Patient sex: F
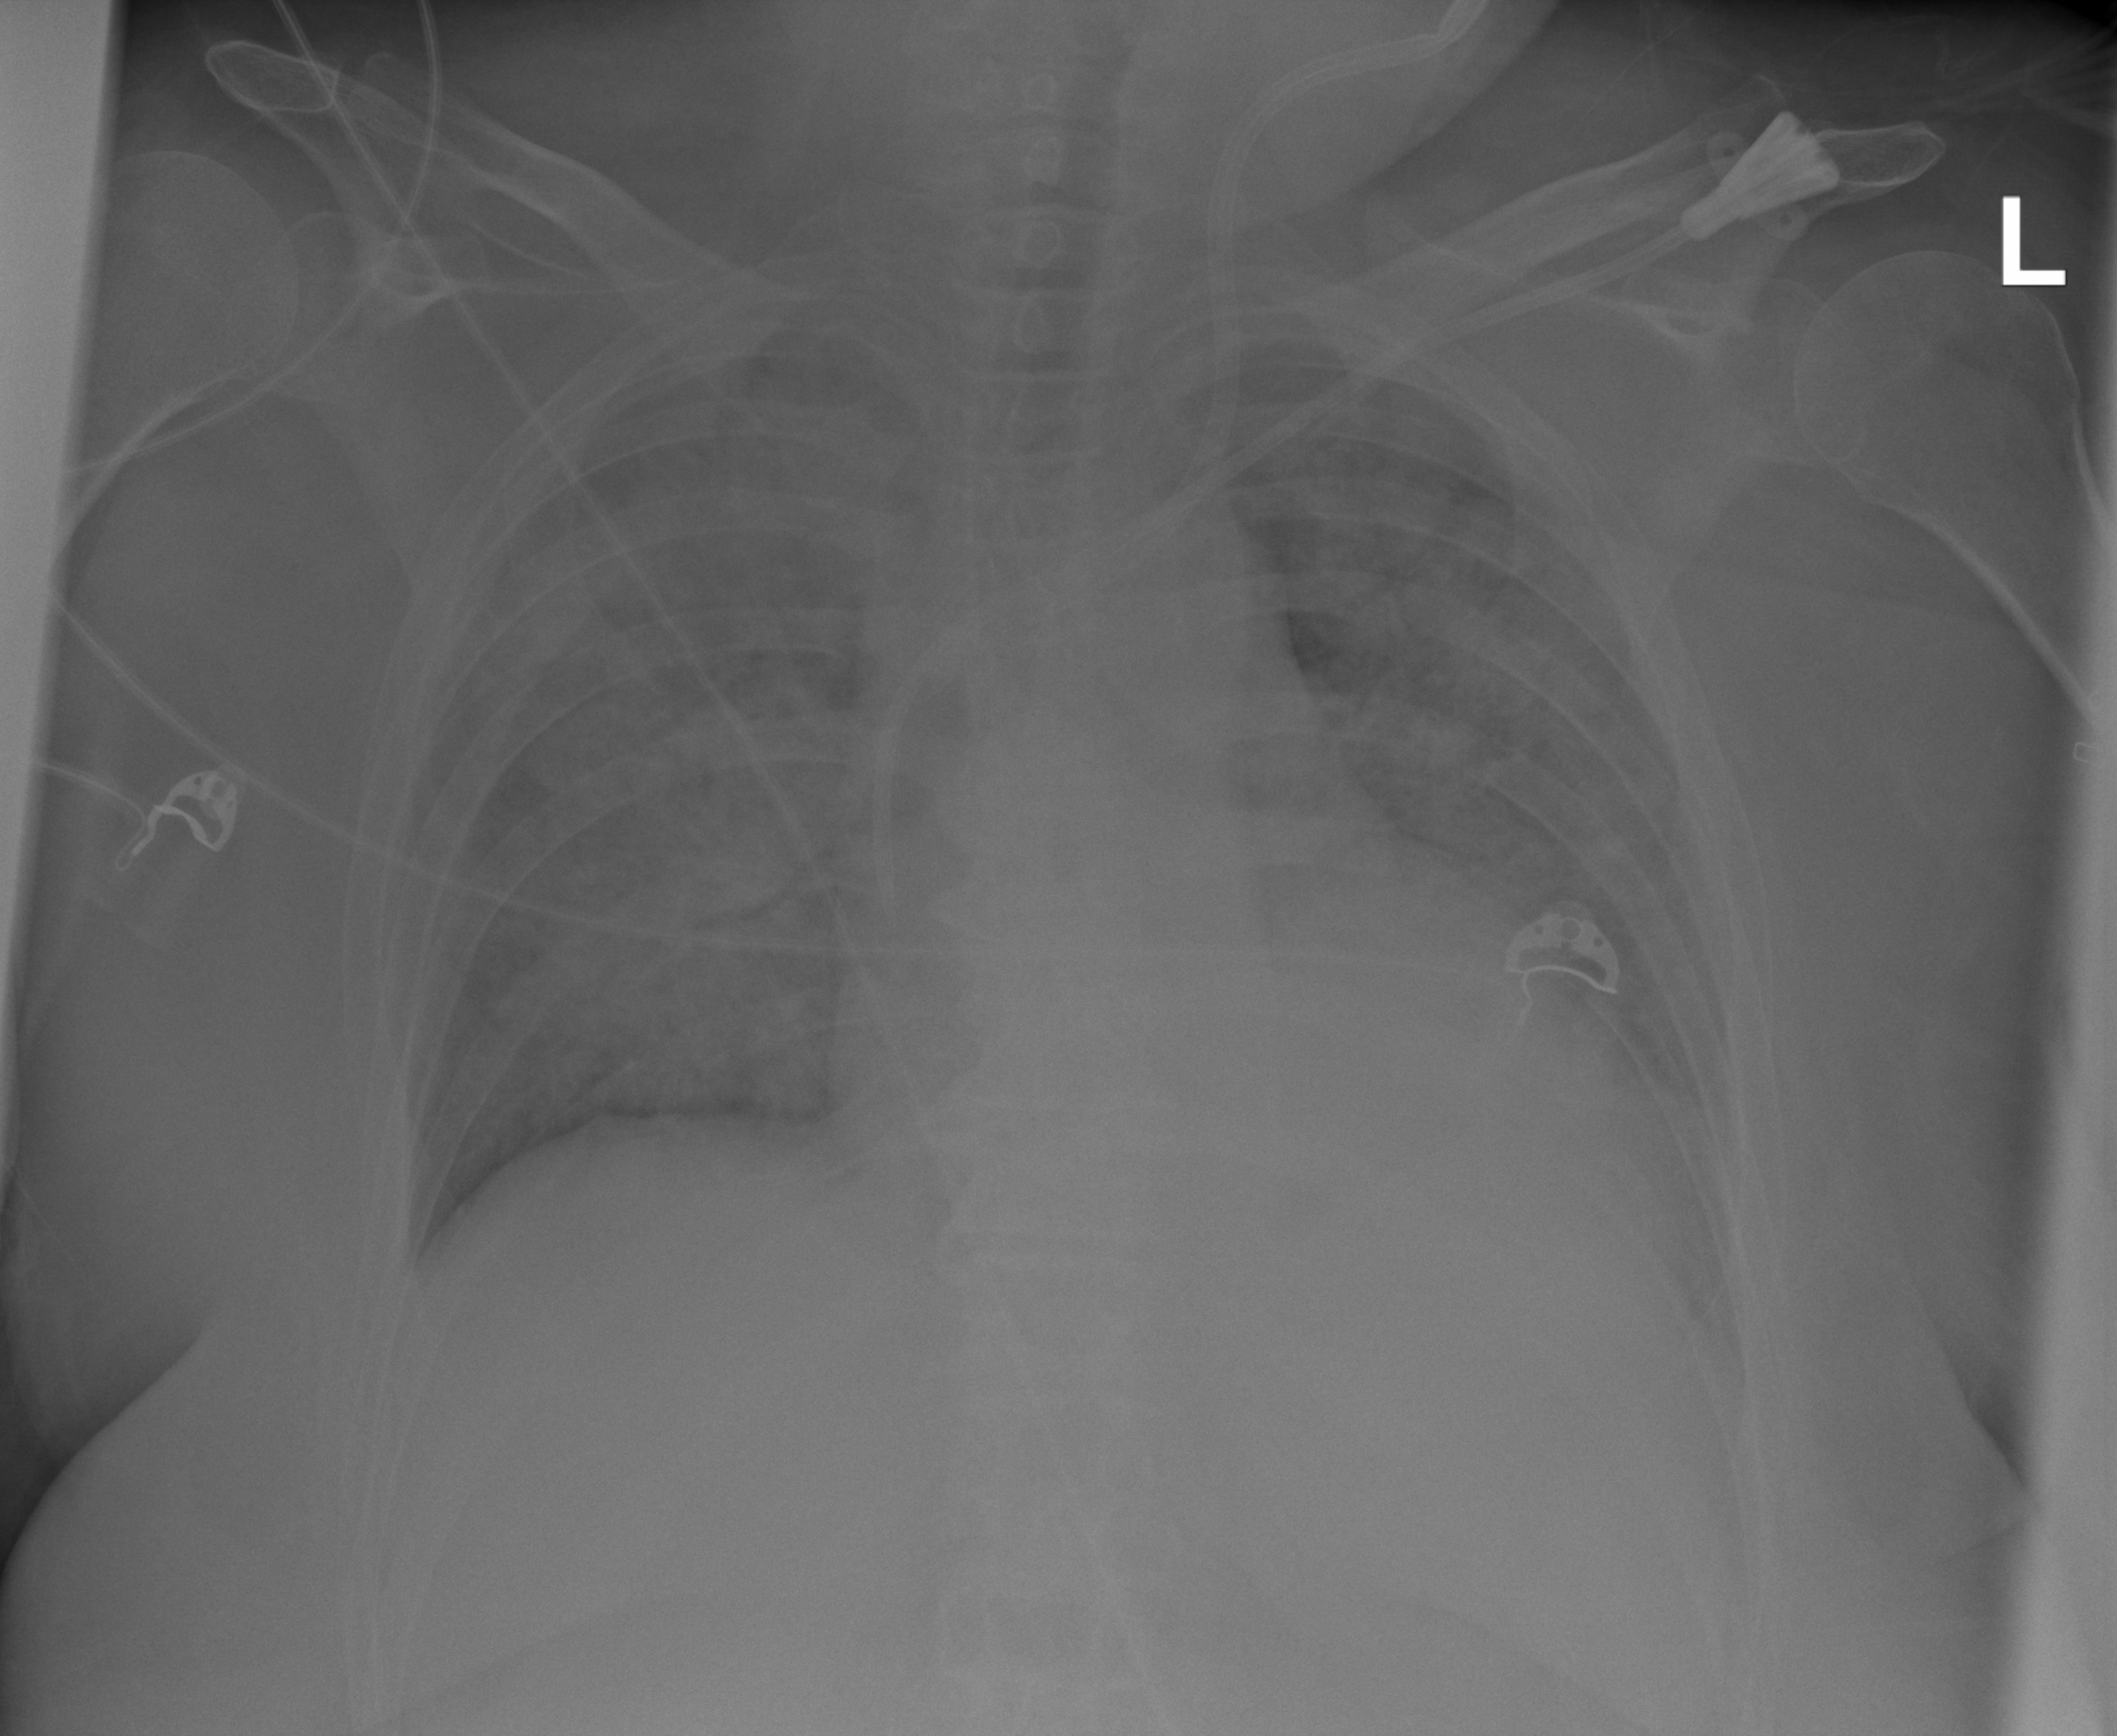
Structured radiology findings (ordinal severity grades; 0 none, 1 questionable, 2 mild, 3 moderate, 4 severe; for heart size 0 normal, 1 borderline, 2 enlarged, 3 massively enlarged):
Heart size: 2
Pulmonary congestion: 3
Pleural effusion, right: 0
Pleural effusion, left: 2
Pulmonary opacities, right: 3
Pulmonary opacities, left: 3
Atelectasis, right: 3
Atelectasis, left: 3